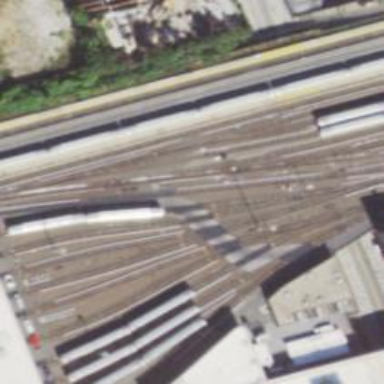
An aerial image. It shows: Electrified rail service yard.